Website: walmart
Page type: billing-address
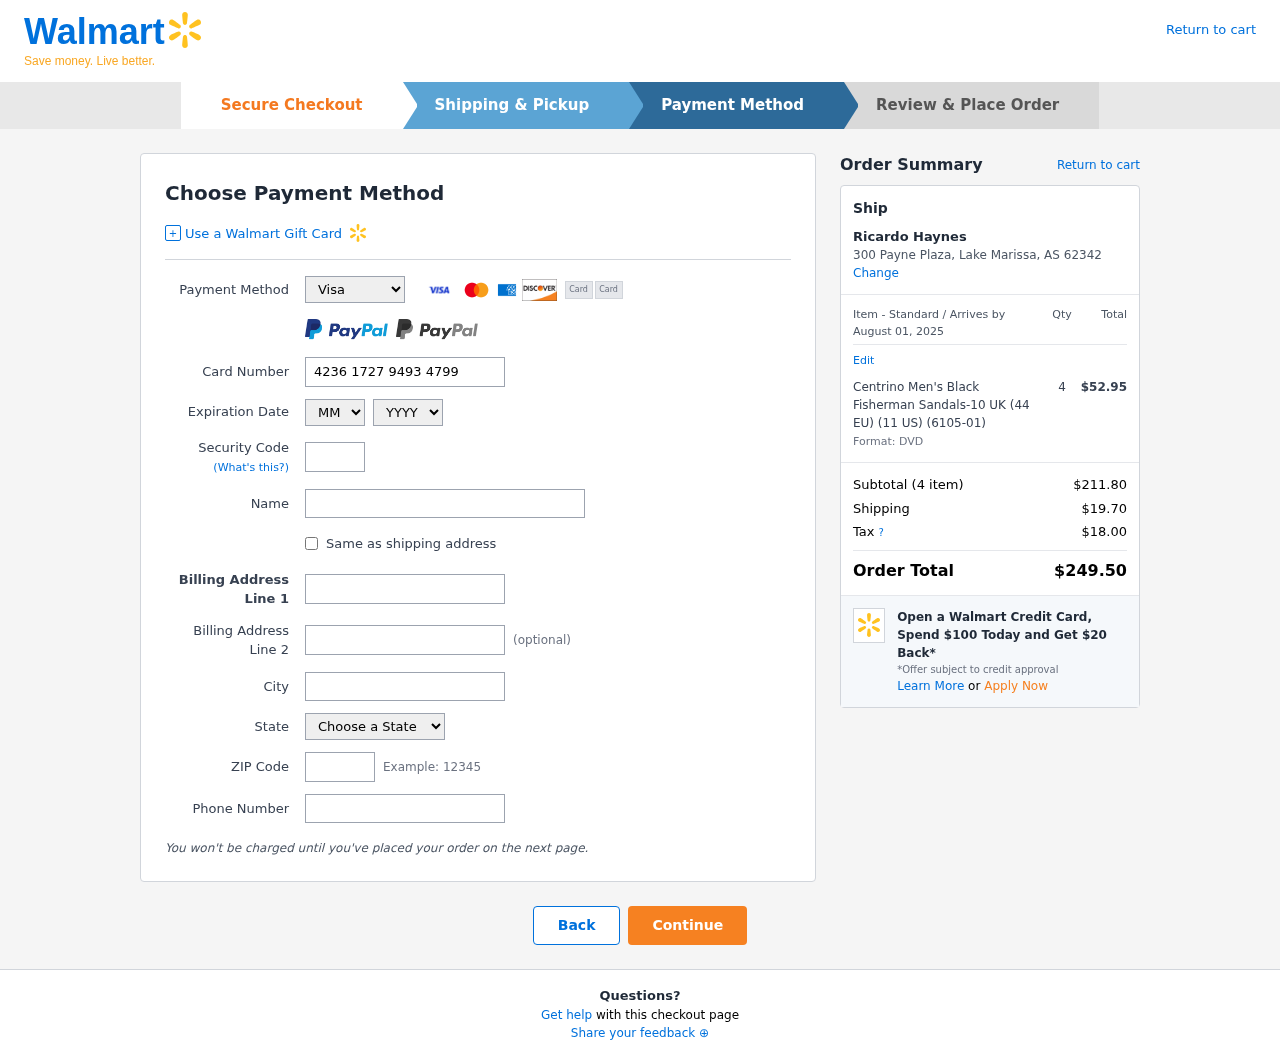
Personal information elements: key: PII_CARD_CVV
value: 660
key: PII_CARD_EXPIRY_MONTH
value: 09
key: PII_CARD_EXPIRY_YEAR
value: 28
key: PII_CARD_NUMBER
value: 4236 1727 9493 4799
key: PII_CARD_TYPE
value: Visa
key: PII_CITY
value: Lake Marissa
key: PII_CITY_STATE_ZIP
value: Lake Marissa, AS 62342
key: PII_FULLNAME
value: Ricardo Haynes
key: PII_PHONE
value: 4818312376
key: PII_POSTCODE
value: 62342
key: PII_STATE
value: AS
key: PII_STREET
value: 300 Payne Plaza
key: PII_FULLNAME2
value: Ricardo Haynes
Product elements: key: PRODUCT1_NAME
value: Centrino Men's Black Fisherman Sandals-10 UK (44 EU) (11 US) (6105-01)
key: PRODUCT1_PRICE
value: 52.95
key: PRODUCT1_QUANTITY
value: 4
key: PRODUCT1_DESC
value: Format: DVD
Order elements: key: ORDER_DELIVERY_DATE
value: August 01, 2025
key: ORDER_NUM_ITEMS
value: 4
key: ORDER_SUBTOTAL
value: $211.80
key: ORDER_SHIPPING_COST
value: $19.70
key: ORDER_TAX
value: $18.00
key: ORDER_TOTAL
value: $249.50